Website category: university
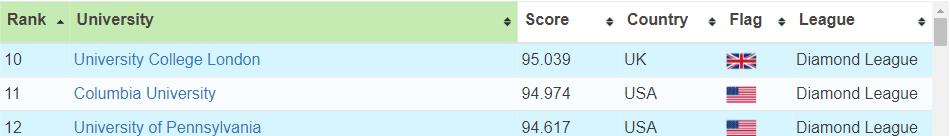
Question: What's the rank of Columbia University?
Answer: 11

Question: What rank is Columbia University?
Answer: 11

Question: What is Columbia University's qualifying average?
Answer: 11

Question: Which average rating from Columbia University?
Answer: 11

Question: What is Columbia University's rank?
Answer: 11

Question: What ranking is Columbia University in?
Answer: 11

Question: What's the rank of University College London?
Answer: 10

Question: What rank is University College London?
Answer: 10

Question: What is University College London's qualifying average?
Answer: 10

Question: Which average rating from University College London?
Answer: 10

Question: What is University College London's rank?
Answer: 10

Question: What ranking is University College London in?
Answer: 10

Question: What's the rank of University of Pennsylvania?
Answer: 12

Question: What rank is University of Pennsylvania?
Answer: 12

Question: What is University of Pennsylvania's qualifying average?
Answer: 12

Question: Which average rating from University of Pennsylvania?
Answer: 12

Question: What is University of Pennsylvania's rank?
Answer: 12

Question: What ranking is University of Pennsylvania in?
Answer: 12

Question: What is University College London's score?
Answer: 95.039

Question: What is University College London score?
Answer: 95.039

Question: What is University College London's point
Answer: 95.039

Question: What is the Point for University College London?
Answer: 95.039

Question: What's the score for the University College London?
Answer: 95.039

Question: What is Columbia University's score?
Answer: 94.974

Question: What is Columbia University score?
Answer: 94.974

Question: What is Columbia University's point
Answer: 94.974

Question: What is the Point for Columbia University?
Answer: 94.974

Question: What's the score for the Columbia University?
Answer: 94.974

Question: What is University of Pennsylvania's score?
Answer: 94.617

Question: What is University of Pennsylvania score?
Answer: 94.617

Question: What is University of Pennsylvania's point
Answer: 94.617

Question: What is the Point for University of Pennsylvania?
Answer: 94.617

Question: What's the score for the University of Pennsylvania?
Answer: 94.617

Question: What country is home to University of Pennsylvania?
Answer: USA

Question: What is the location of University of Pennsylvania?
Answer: USA

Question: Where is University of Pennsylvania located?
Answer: USA

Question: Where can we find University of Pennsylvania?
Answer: USA

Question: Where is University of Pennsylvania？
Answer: USA

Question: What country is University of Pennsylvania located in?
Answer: USA

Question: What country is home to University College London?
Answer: UK

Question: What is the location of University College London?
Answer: UK

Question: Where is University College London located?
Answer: UK

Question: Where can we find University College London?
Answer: UK

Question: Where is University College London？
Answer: UK

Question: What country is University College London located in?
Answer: UK

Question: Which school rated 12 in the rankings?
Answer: University of Pennsylvania

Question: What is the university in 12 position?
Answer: University of Pennsylvania

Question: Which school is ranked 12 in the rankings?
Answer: University of Pennsylvania

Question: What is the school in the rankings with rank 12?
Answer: University of Pennsylvania

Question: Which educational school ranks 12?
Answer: University of Pennsylvania

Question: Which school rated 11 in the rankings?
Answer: Columbia University

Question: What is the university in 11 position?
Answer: Columbia University

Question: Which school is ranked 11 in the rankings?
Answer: Columbia University

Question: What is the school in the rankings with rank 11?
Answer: Columbia University

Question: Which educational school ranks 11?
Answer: Columbia University

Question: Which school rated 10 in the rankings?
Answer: University College London

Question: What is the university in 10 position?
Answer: University College London

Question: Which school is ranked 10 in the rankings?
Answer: University College London

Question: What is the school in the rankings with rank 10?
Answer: University College London

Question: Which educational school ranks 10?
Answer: University College London

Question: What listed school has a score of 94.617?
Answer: University of Pennsylvania

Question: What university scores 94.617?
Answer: University of Pennsylvania

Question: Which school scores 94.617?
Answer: University of Pennsylvania

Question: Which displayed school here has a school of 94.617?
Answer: University of Pennsylvania